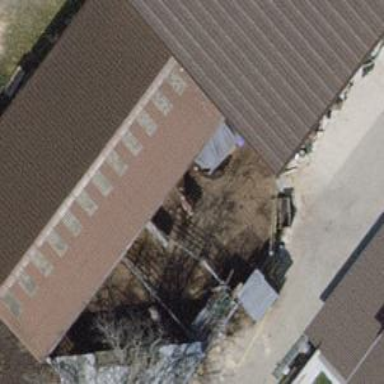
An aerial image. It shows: View of roof of building.